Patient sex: M
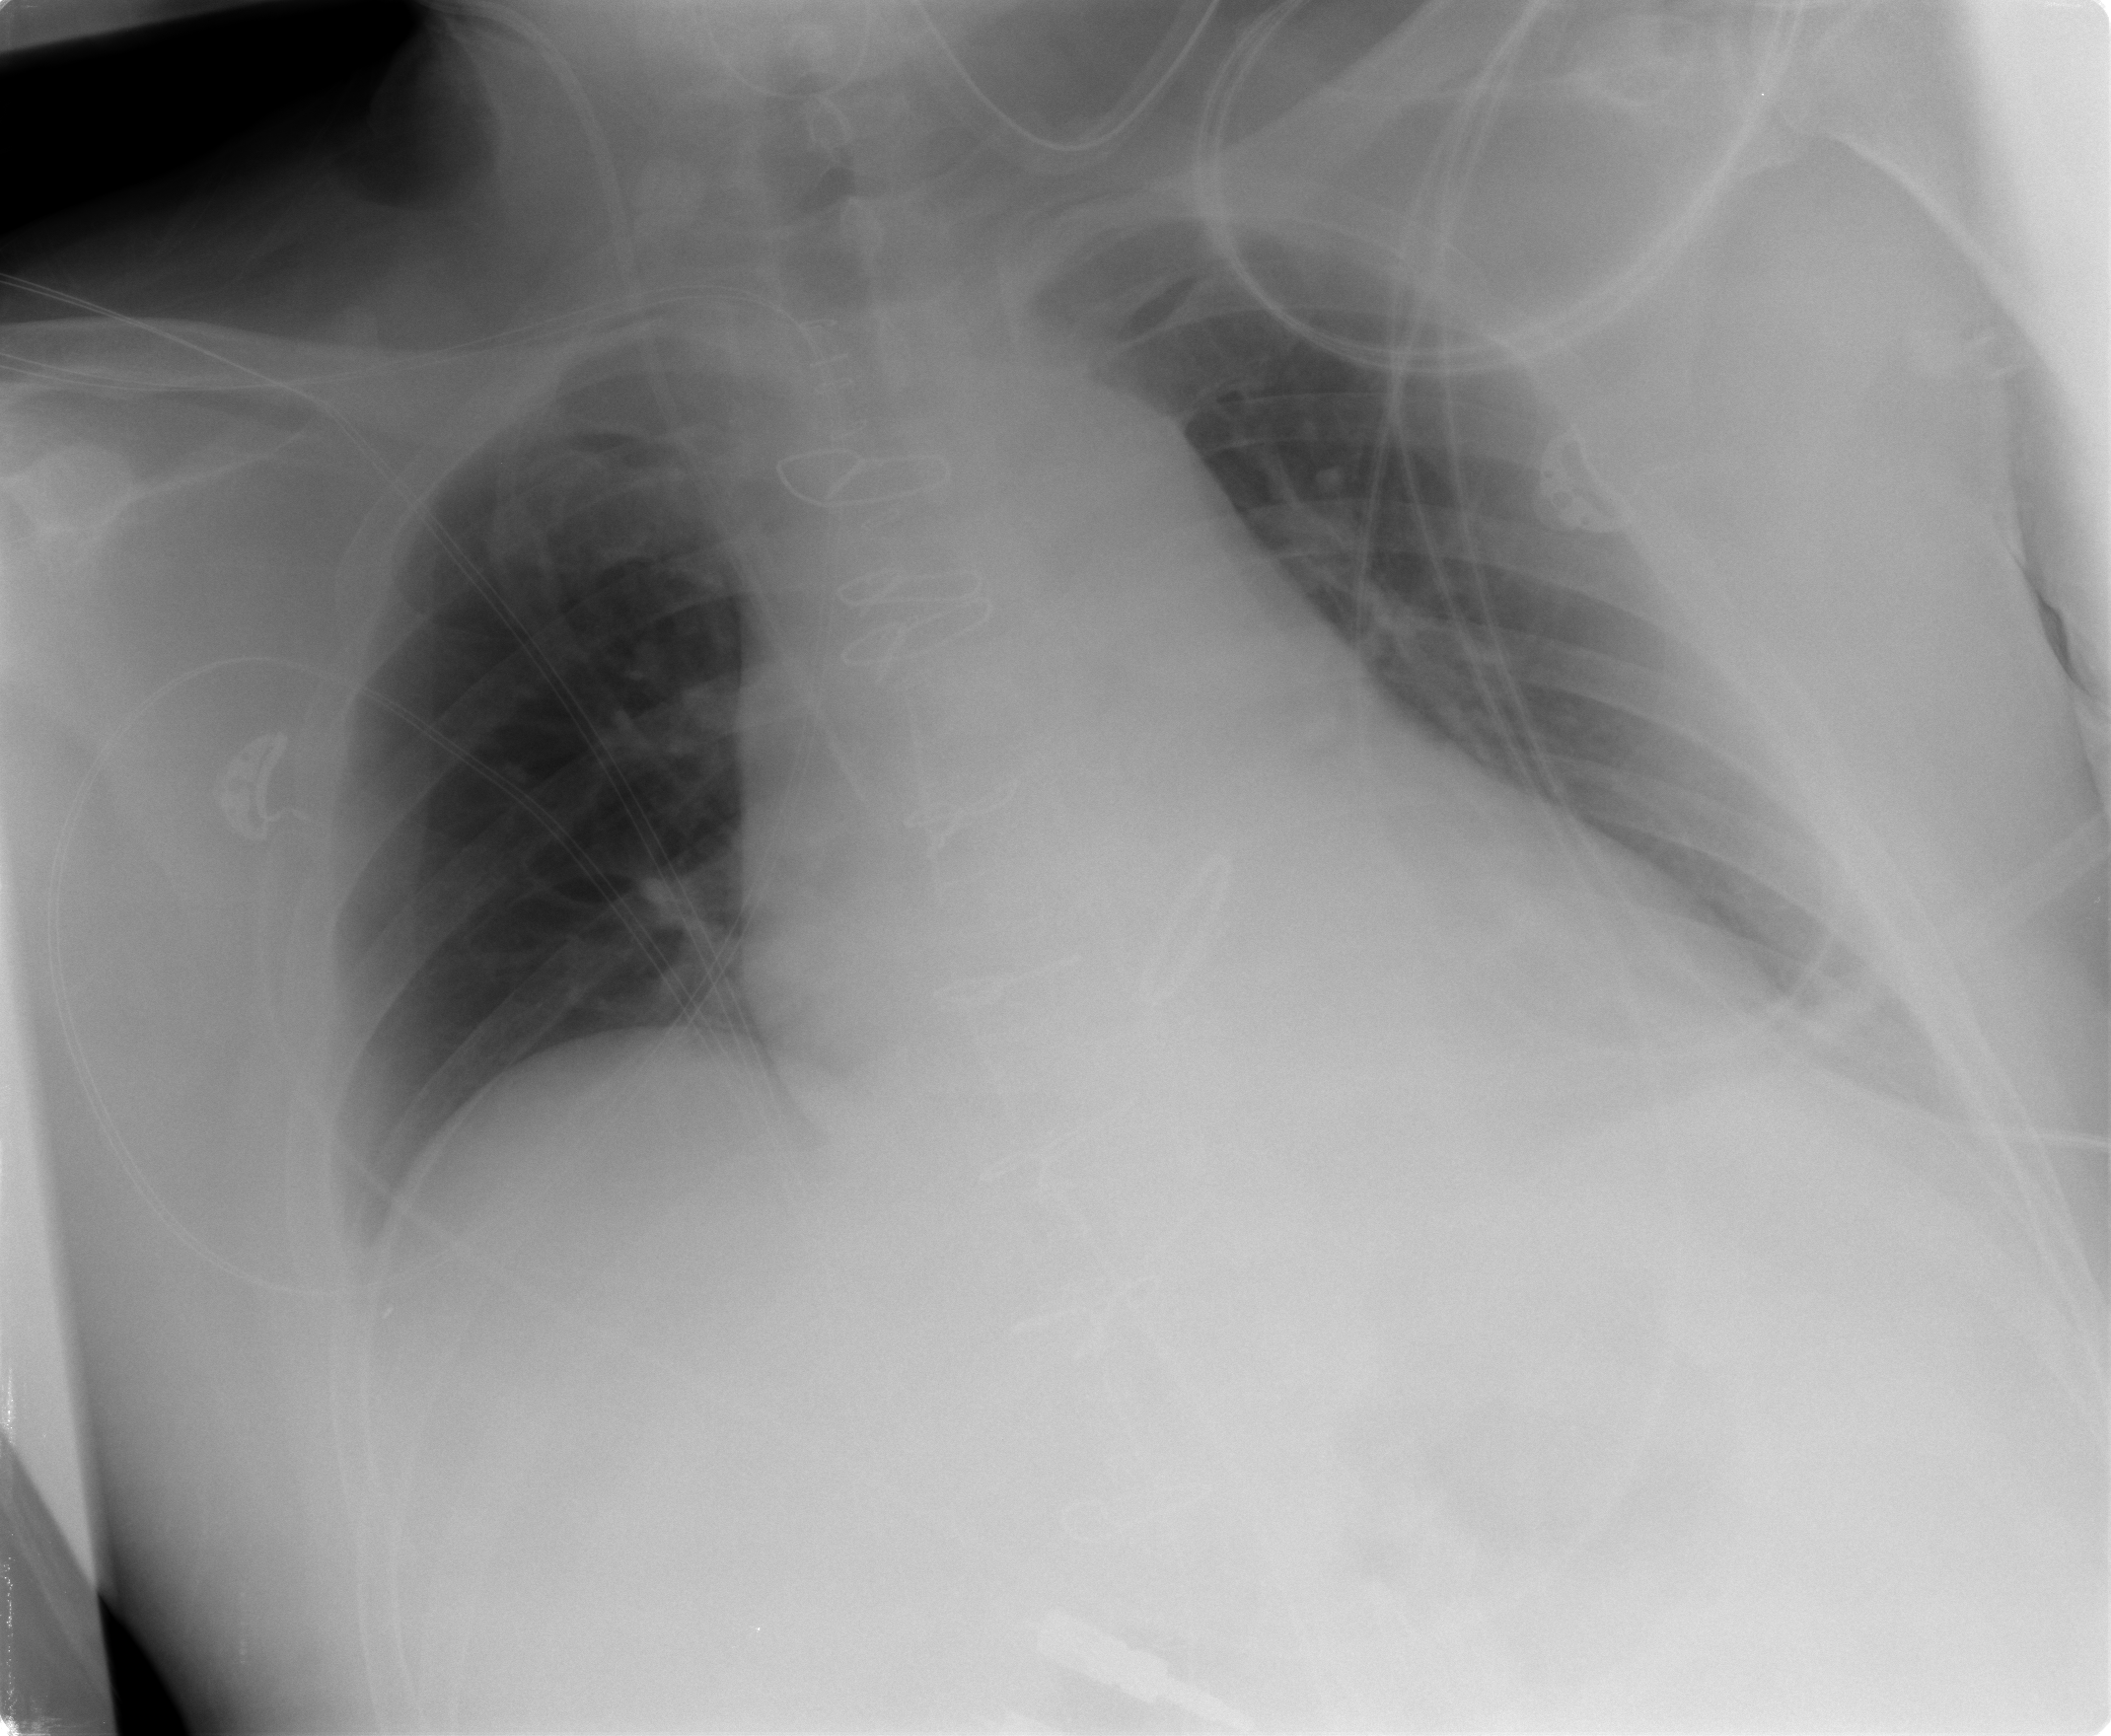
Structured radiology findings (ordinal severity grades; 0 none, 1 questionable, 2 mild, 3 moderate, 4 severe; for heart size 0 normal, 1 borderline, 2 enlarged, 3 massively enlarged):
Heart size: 0
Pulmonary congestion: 0
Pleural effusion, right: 0
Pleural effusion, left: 0
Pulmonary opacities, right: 0
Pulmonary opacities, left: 0
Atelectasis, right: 0
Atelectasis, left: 1